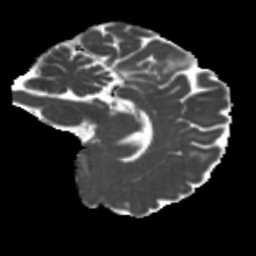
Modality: MD
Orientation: sagittal
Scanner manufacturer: siemens
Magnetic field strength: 3 T
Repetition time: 4 s
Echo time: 0.0594 s